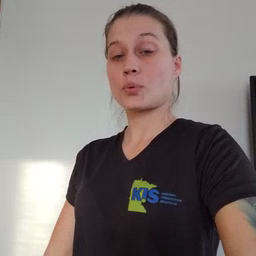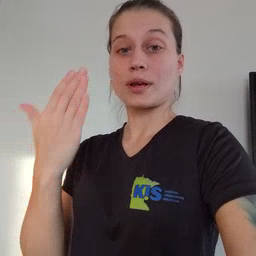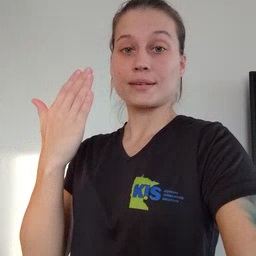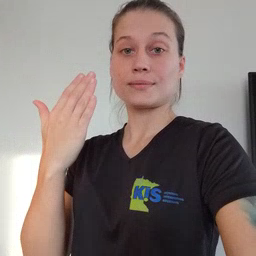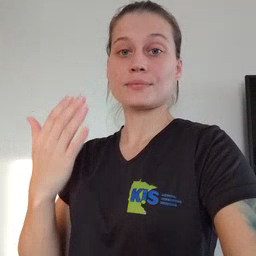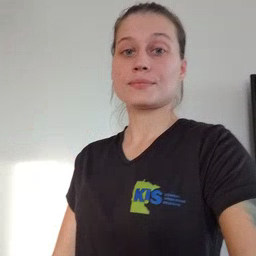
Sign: morning